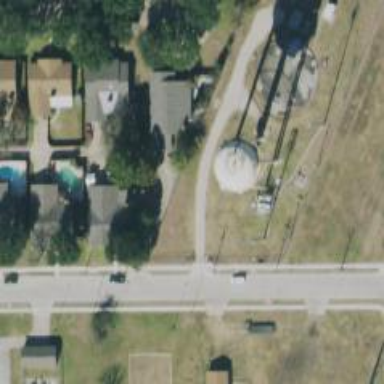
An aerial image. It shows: Water tower that is man-made.